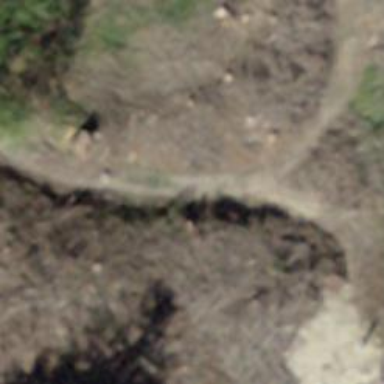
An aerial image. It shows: Gravel path.